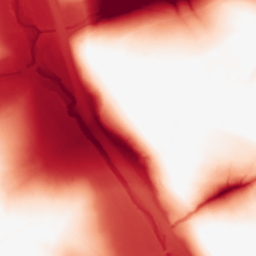
Category: morphological
Decomposition family: tophat
Decomposition parameters: size: 100
mode: black
Upsampling method: quadratic
Upsampling parameters: scale: 2
Upsampling scale: 2